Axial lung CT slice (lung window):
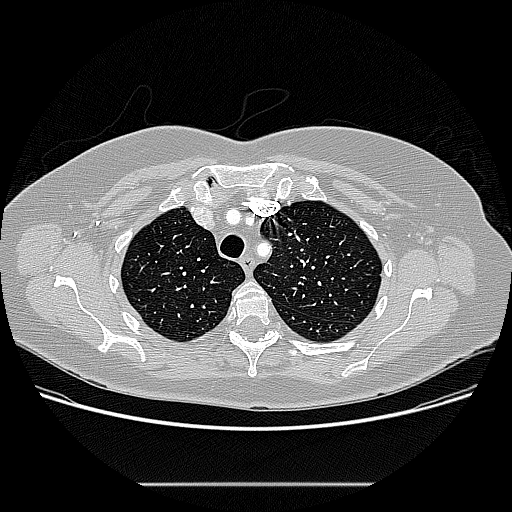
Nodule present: no